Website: walmart
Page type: receipt
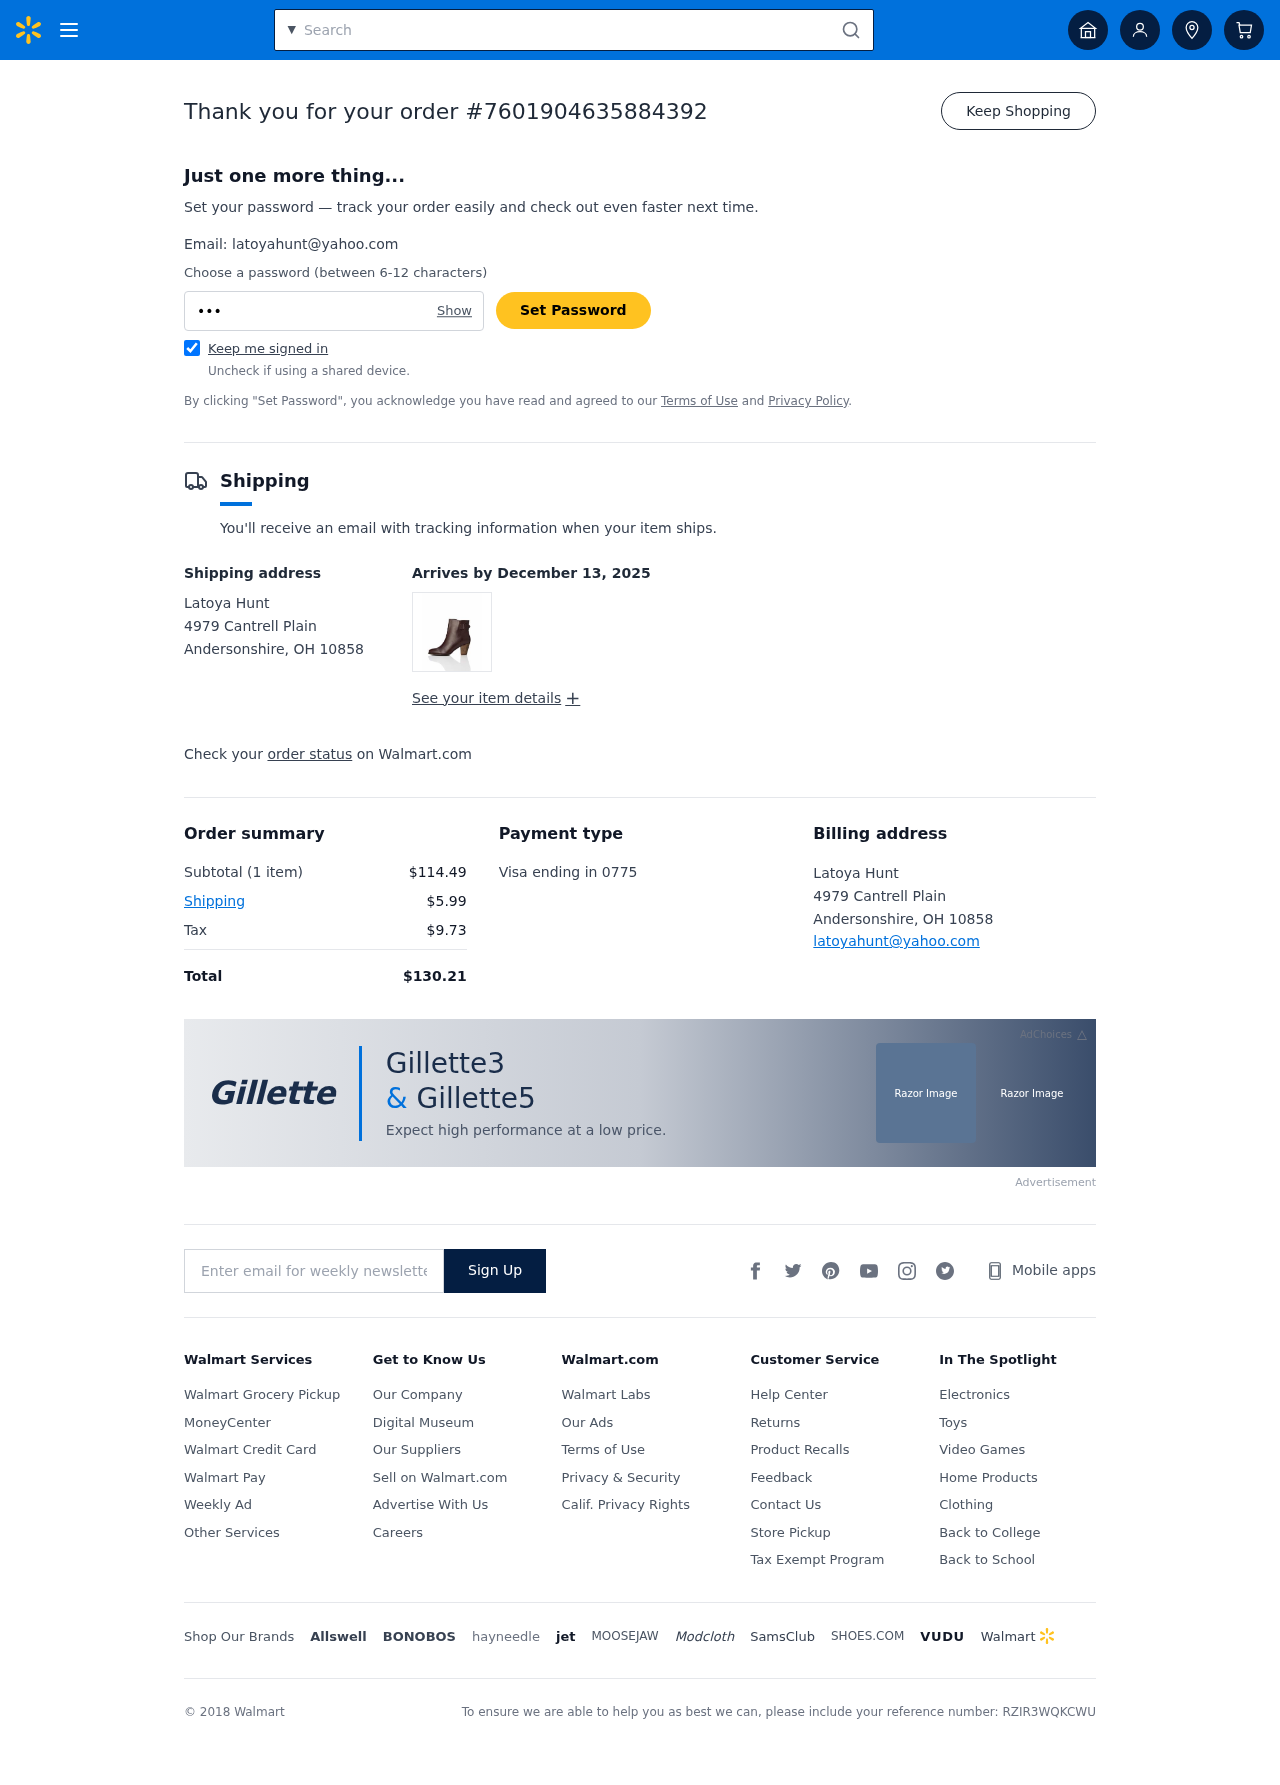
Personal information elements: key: PII_CARD_LAST4
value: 0775
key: PII_CARD_TYPE
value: Visa
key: PII_CITY_STATE_ZIP
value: Andersonshire, OH 10858
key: PII_EMAIL
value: latoyahunt@yahoo.com
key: PII_FULLNAME
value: Latoya Hunt
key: PII_STREET
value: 4979 Cantrell Plain
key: PII_FULLNAME2
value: Latoya Hunt
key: PII_CITY
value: Andersonshire
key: PII_STATE_ABBR
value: OH
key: PII_POSTCODE
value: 10858
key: PII_POSTCODE_FULL
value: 10858
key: PII_CITY_STATE
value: Andersonshire, OH
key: PII_POSTCODE_NUMERIC
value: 10858
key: PII_EMAIL2
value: latoyahunt@yahoo.com
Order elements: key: ORDER_ID
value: #7601904635884392
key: ORDER_DELIVERY_DATE
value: December 13, 2025
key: ORDER_NUM_ITEMS
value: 1 item
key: ORDER_SUBTOTAL
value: $114.49
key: ORDER_SHIPPING_COST
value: $5.99
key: ORDER_TAX
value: $9.73
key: ORDER_TOTAL
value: $130.21
Search elements: key: HEADER_SEARCH
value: Search